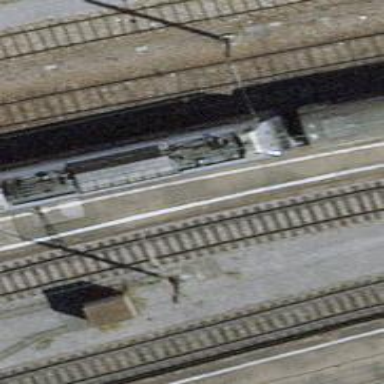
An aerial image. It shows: Single-track electrified railway siding with contact line for service.